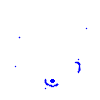
Particle: kaon